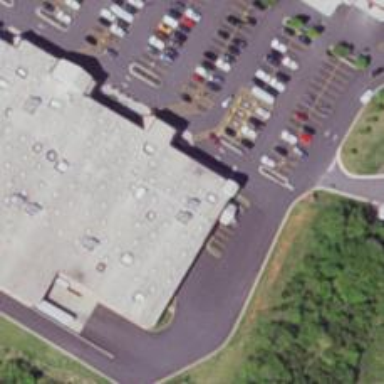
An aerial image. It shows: Pharmacy providing healthcare services.